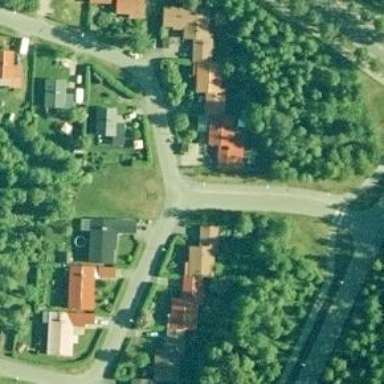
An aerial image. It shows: Asphalt cycleway.